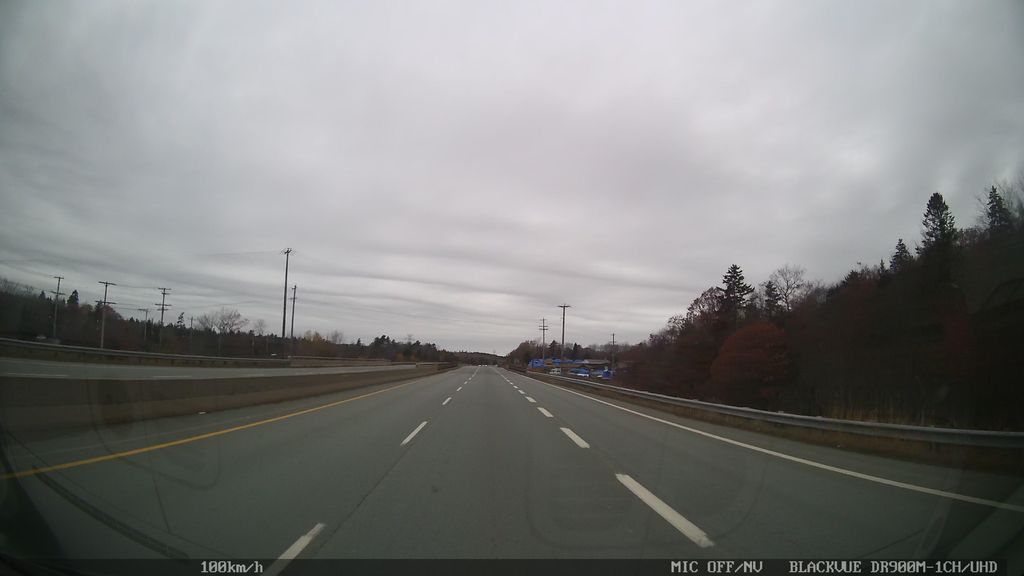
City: halifax